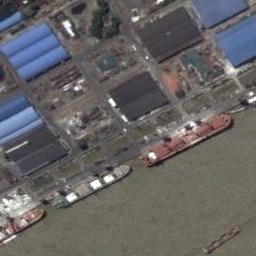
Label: ship